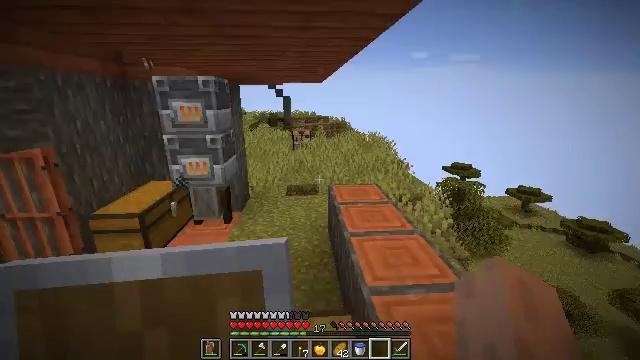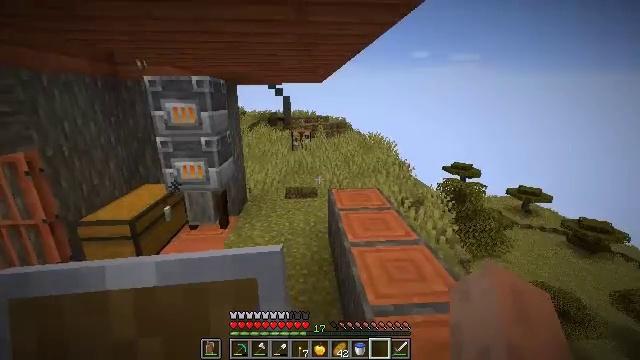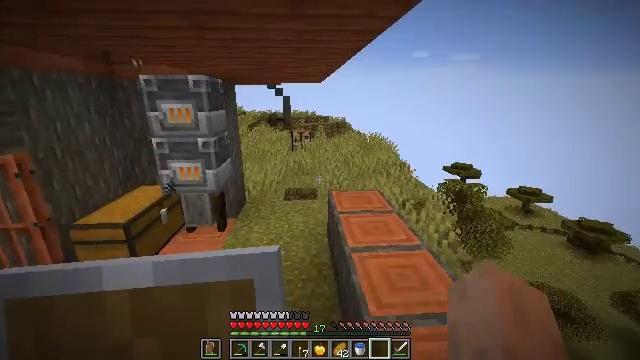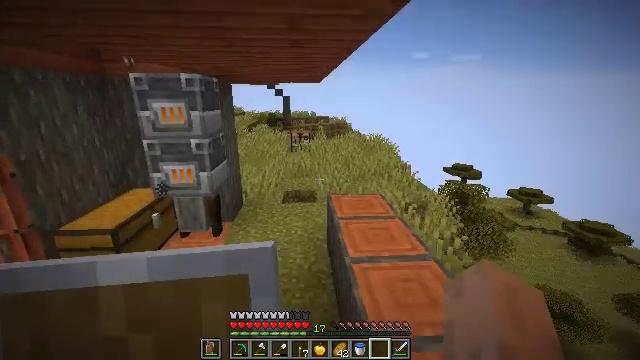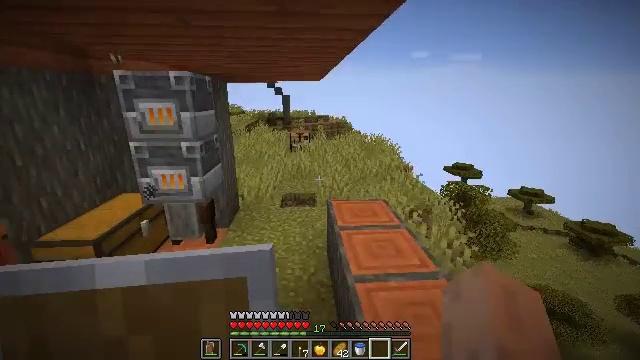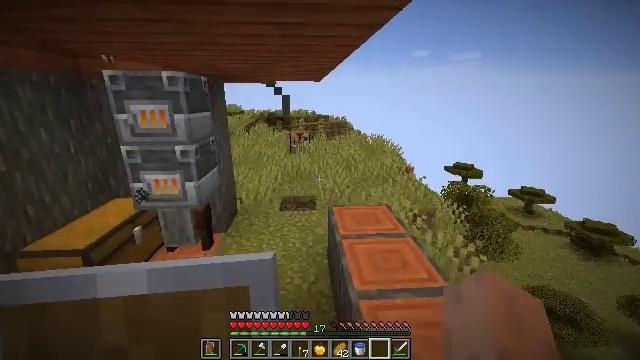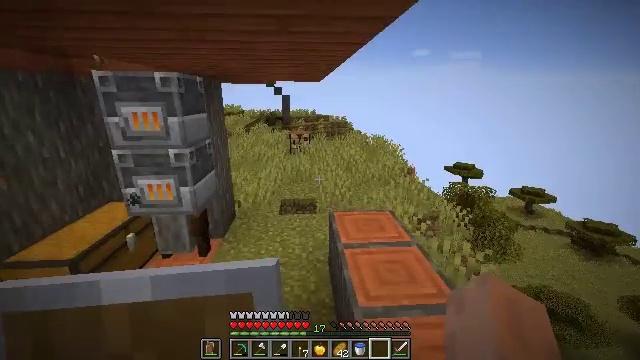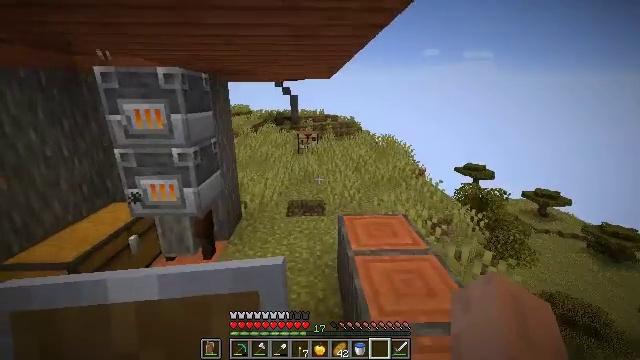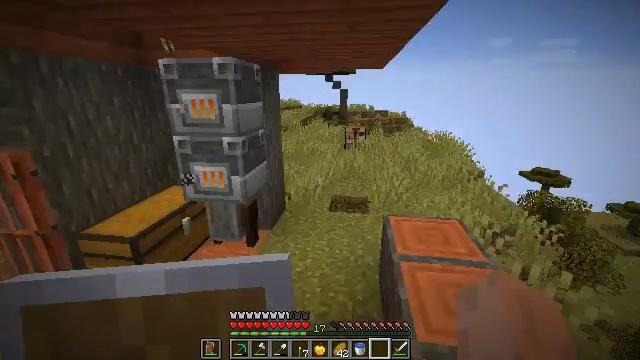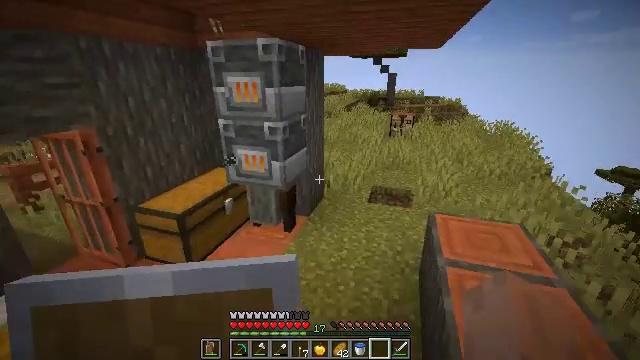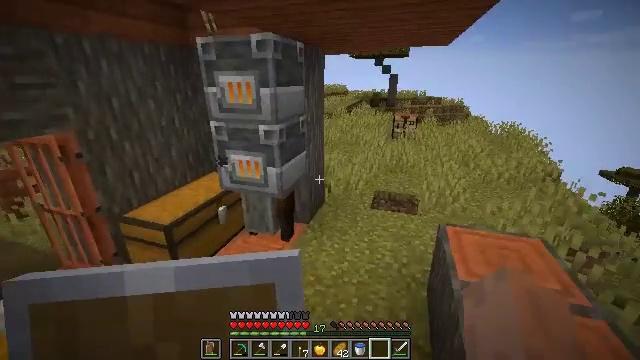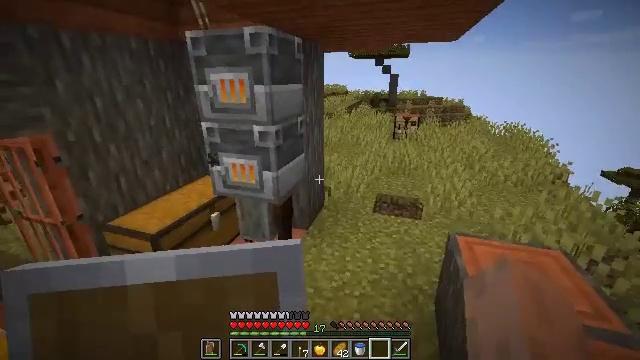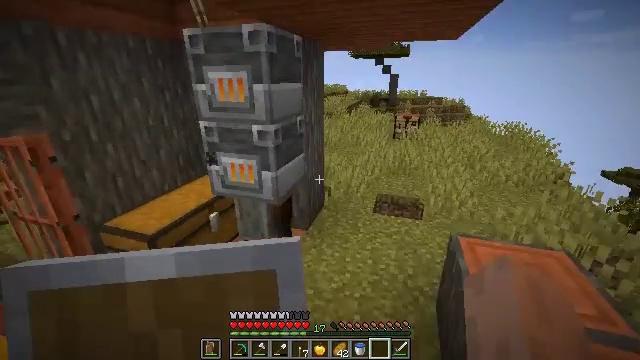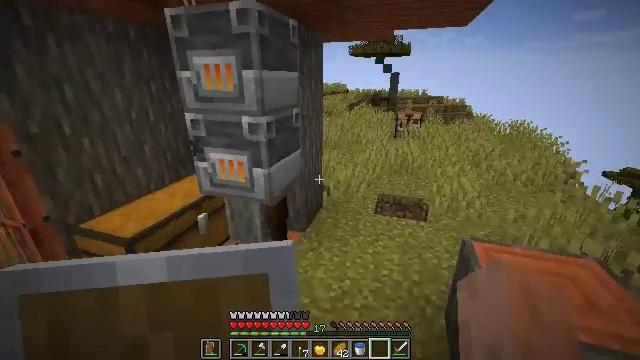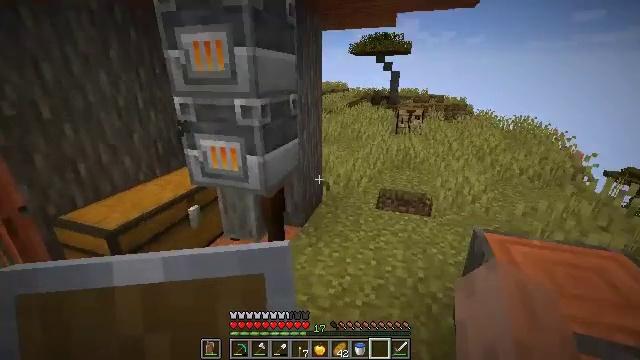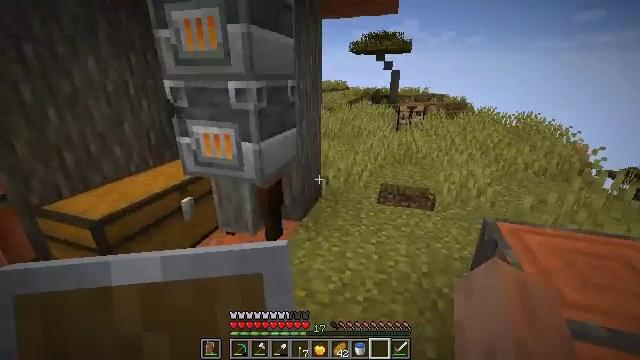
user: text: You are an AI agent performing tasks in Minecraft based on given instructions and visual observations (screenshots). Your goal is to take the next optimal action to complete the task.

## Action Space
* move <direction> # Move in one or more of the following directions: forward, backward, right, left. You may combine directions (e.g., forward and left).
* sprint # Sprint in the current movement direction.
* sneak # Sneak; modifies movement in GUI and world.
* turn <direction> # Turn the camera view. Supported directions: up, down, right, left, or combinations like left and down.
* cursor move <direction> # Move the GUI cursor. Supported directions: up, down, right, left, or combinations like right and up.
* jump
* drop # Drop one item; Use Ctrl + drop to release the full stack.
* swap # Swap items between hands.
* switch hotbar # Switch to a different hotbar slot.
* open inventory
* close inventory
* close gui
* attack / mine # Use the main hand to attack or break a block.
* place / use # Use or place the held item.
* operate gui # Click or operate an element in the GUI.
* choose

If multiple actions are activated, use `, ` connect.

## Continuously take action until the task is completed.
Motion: motion action
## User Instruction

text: Use sand and a furnace to craft glass.
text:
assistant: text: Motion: move forward, attack / mine
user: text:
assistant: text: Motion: move forward, attack / mine
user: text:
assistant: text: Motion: move forward, attack / mine
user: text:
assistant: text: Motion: move forward, attack / mine
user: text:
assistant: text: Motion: move forward, attack / mine
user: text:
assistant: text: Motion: move forward, attack / mine
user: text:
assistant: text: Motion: move forward, turn left, attack / mine
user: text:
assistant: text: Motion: move forward, turn left and down, attack / mine
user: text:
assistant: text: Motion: move forward, turn left and down, attack / mine
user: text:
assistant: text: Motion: move forward, attack / mine
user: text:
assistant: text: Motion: move forward, attack / mine
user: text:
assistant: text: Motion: move forward, attack / mine
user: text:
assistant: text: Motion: move forward, attack / mine
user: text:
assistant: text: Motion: move forward, attack / mine
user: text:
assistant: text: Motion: move forward and move right, attack / mine
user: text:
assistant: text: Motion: move forward and move right, turn left, attack / mine
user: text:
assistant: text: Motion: move right, turn left, attack / mine
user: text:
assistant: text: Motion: move right, turn left, attack / mine
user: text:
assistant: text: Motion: move right, turn left, attack / mine
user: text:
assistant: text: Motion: move right, turn left and up, attack / mine
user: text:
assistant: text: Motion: move right, turn left, attack / mine
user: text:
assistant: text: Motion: move right, turn right and up, attack / mine
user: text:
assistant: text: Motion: move right, turn right and up, attack / mine
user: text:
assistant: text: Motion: move back and move right, turn right and up, attack / mine
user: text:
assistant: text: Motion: move back and move right, attack / mine
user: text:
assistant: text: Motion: move back and move right, attack / mine
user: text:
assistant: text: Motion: move back, attack / mine
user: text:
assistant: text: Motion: attack / mine and use / place
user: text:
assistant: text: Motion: attack / mine and use / place
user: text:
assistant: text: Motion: attack / mine and use / place